Aerial crown-view tile of a tropical tree (Barro Colorado Island, Panama), acquired 20250217:
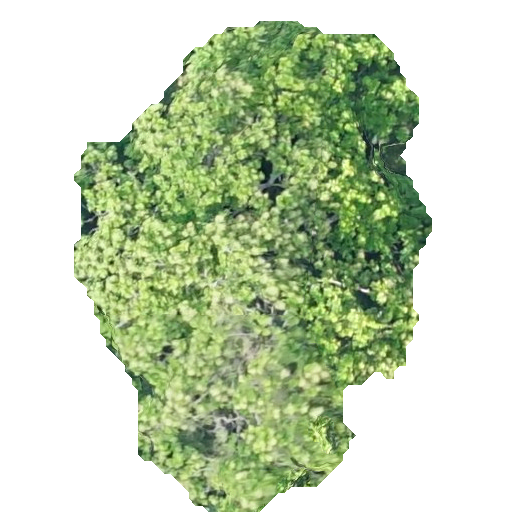
Species: Anacardium excelsum
GBIF accepted scientific name: Anacardium excelsum
Crown area: 185.218 m²